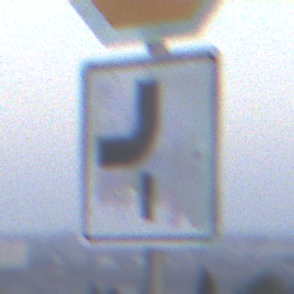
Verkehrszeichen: VerlaufVorfahrtsstrasse7
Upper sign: Stop
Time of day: SunriseSunset
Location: Outdoor (Suburban)
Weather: Clear
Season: NotSpecified
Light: Natural